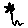
Label: flower